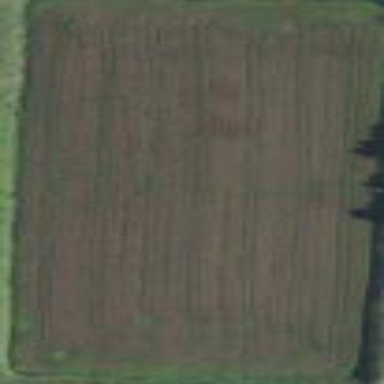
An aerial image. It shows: Farmland with cranberries as the crop.